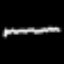
Label: squiggle